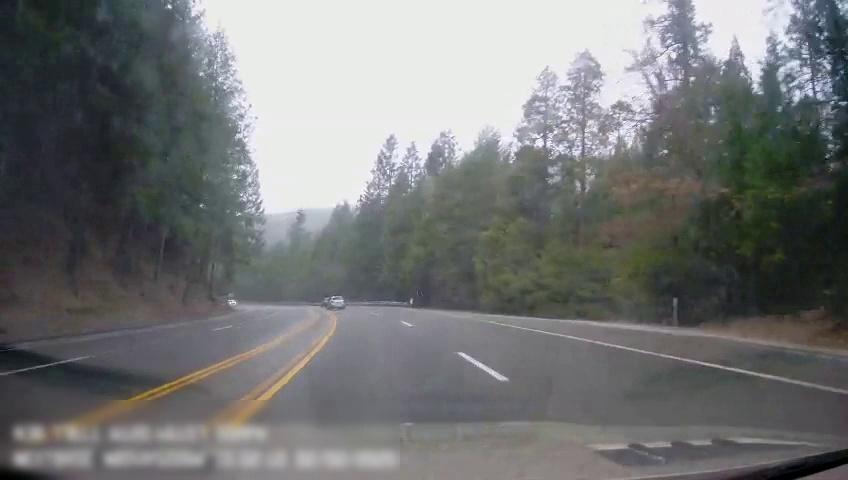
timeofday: Day
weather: Cloudy
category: Drivable Space
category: Vehicles | Car
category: Vehicles | Car
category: Vehicles | Car
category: Lanes | Alternate Lane
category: Lanes | Alternate Lane
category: Lanes | Alternate Lane
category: Lanes | Current Lane
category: Lanes | Current Lane
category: Lanes | Alternate Lane